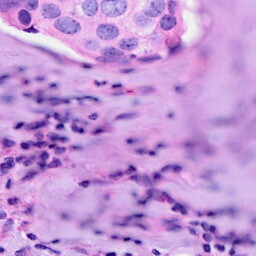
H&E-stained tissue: Breast